Question: Count the number of objects in the diagram.
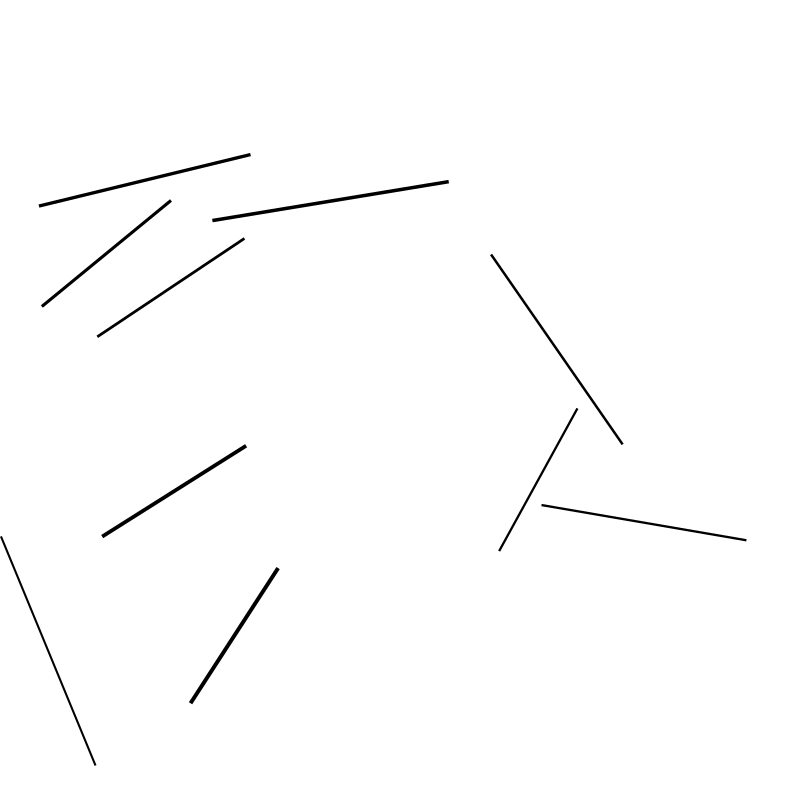
Answer: 10